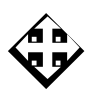
Cursor type: all_scroll
OS/theme: linux-apple-cursor
Variant: white